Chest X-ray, PA view. Patient: 67 years old, sex M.
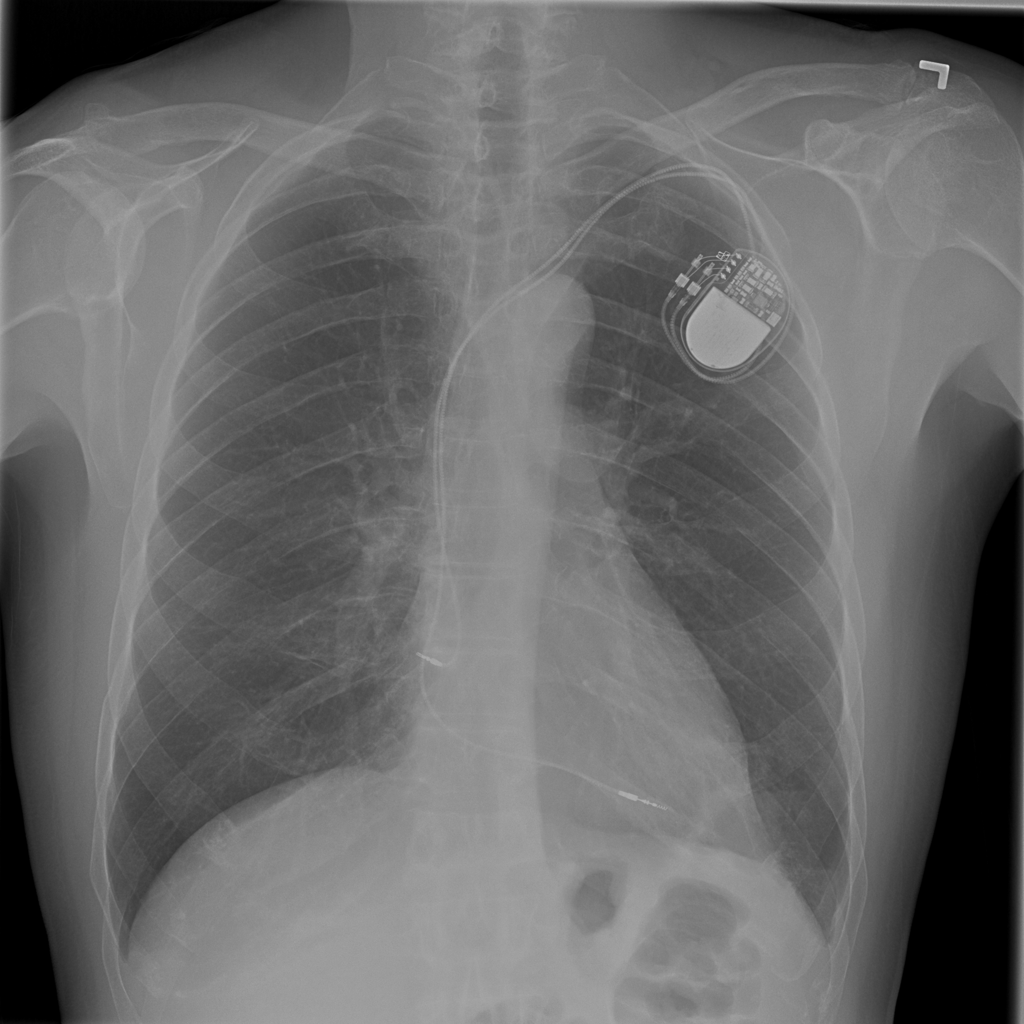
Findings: Atelectasis